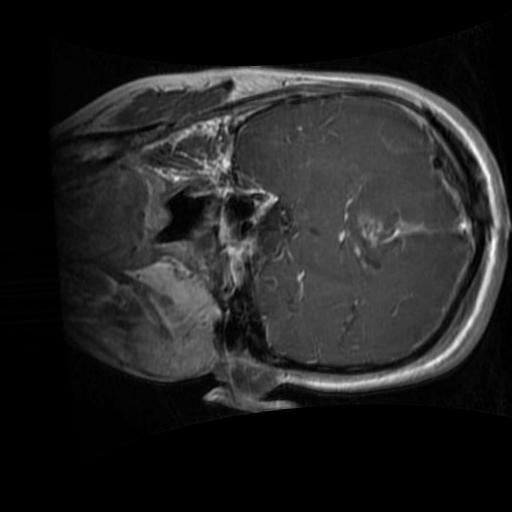
Label: brain_glioma